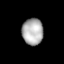
Tissue: lung
Cell type: Myeloid cells
Senescence score: 0.2049
Nuclear area (px): 549
Mean DAPI intensity: 174.403